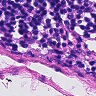
Metastatic tissue present: no